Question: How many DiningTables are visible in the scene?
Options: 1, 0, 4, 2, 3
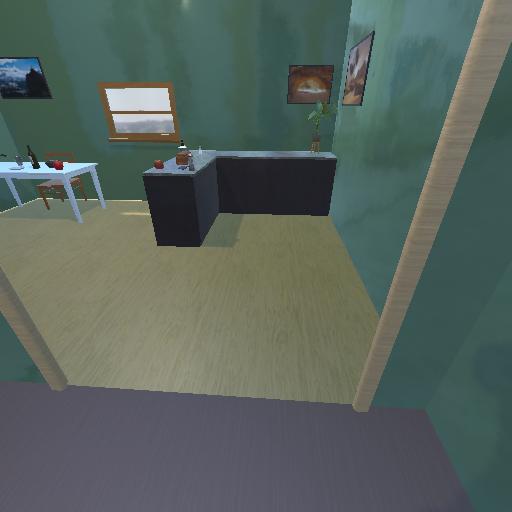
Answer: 1